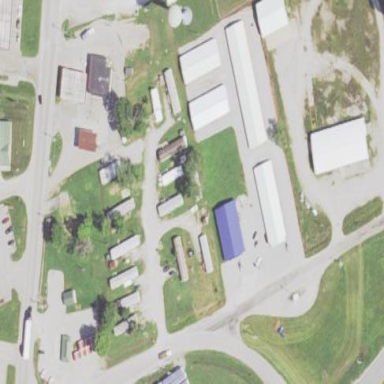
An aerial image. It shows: Trailer park.